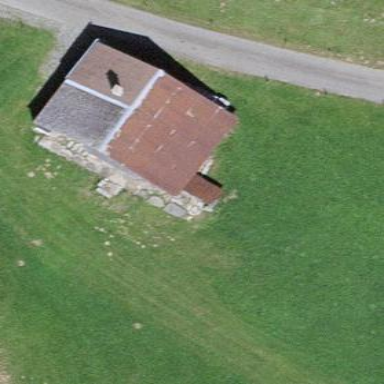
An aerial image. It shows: Cabin.